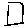
Label: square